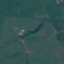
Land use / land cover: Pasture